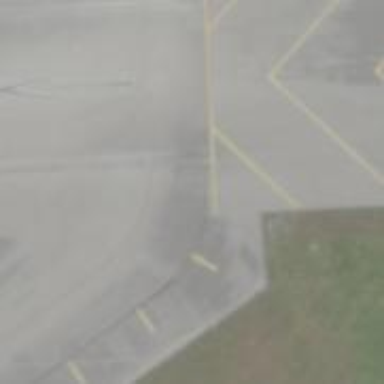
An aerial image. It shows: Image of taxiway at airport.